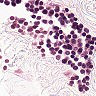
Metastatic tissue present: no